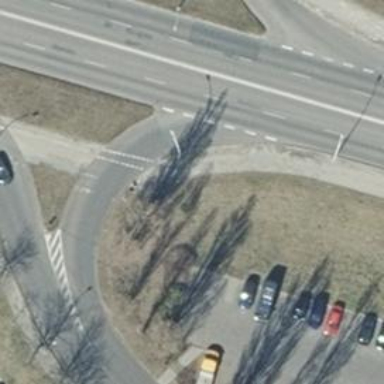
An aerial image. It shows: Secondary link road with asphalt surface.